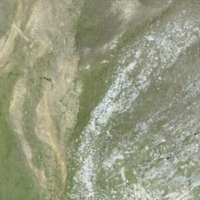
EUNIS habitat code: 31
Species observed at this site:
Achillea nana